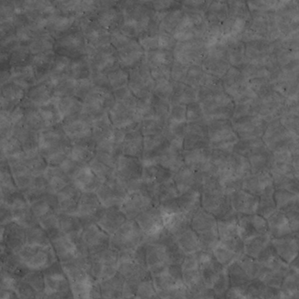
Label: non_frost